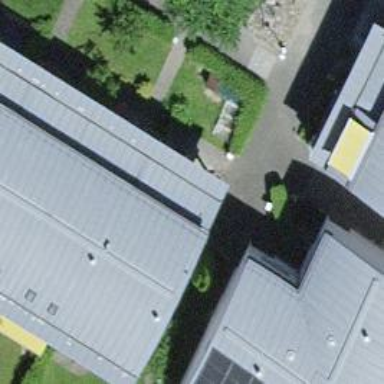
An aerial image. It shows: Flat-roofed residential building.